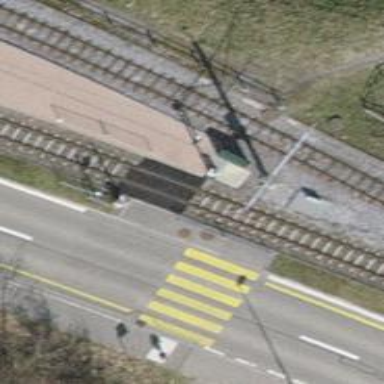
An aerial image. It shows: Crossing for the railway.